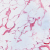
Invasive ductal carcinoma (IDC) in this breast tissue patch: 0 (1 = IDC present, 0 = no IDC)